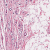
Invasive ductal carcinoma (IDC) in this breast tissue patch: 0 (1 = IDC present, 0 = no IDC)